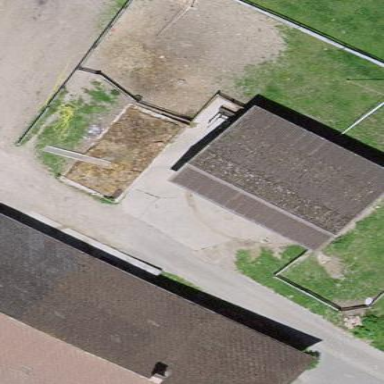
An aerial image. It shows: Shed building.